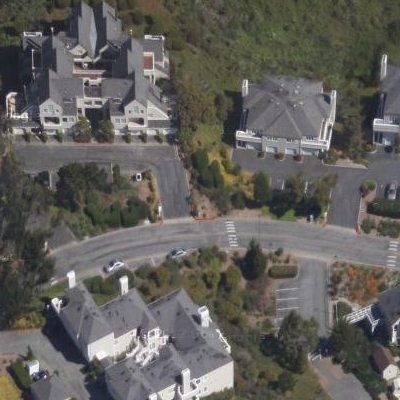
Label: Resident